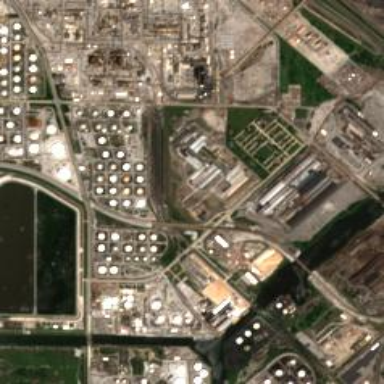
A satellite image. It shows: Industrial area with refinery.